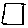
Label: square